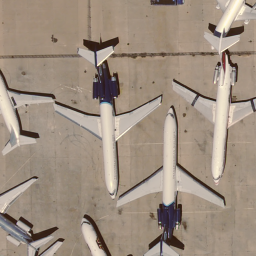
Label: airplane